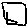
Label: square